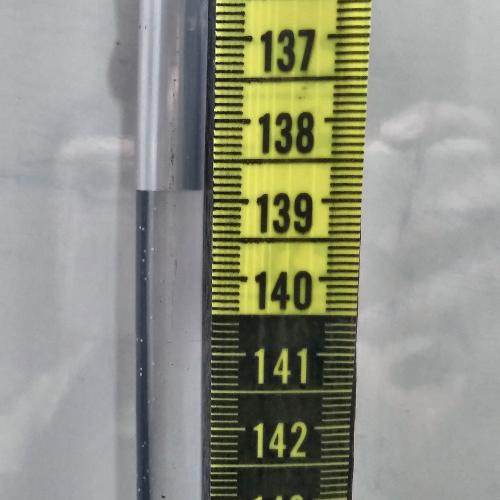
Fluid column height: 138.9 cm